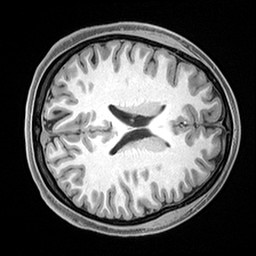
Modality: T1w
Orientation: axial
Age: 21
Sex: female
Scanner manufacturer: siemens
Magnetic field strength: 3 T
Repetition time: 2.4 s
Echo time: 0.00217 s